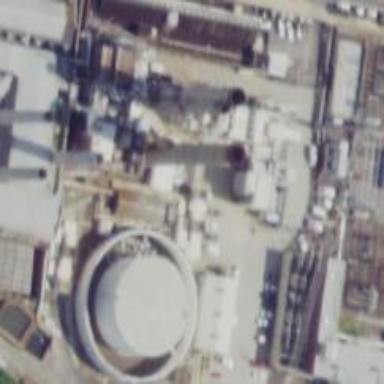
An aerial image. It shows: Gas turbine power generator.